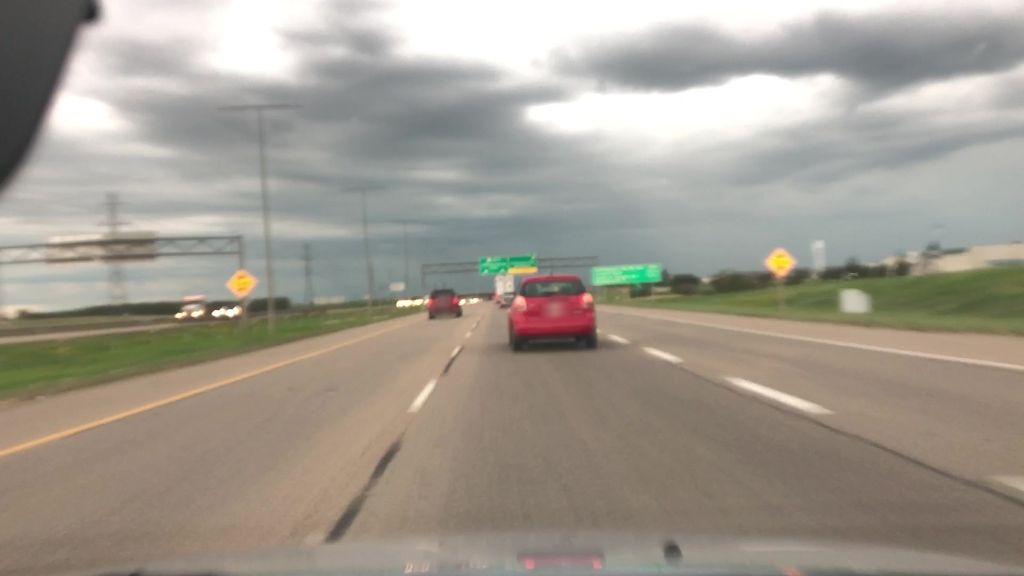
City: edmonton